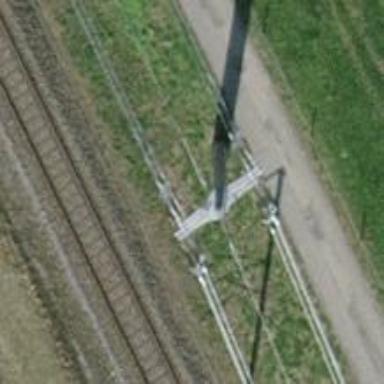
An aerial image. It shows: Concrete power pole.